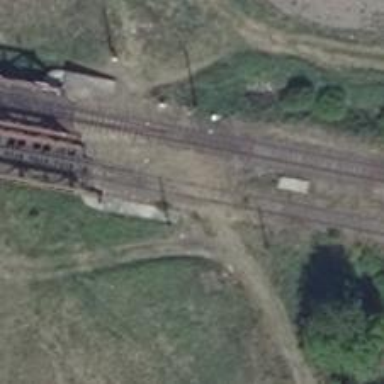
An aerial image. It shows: Level crossing along the railway.